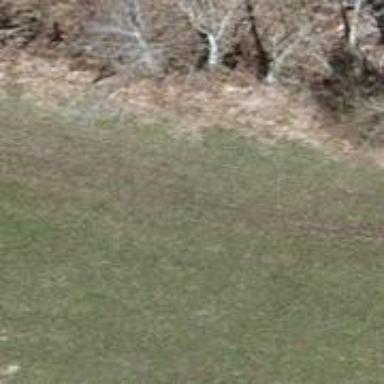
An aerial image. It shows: Grassy track with grade5 tracktype.